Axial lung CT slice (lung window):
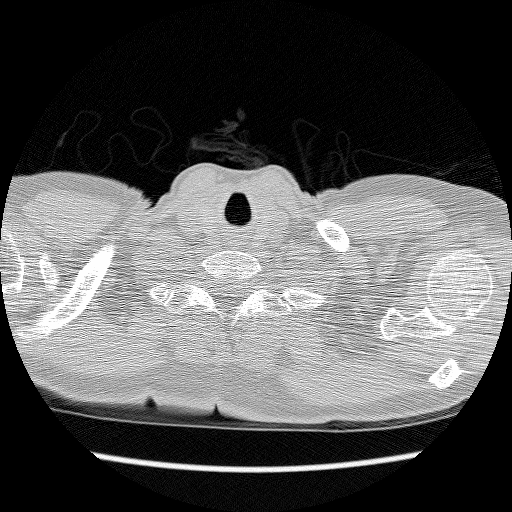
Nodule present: no